【题型】填空题　【知识点】平面几何　【难度】medium
如图，在平面直角坐标系中，已知点$A(1-m,0)$，$B(1+m,0)$，$D(1,0)$，点$C$在以$E(5,3)$为圆心，$1$为半径的$\odot E$上运动，且始终满足$\angle ACB = 90^\circ$， 则$m$的取值范围是\underline{\quad\quad}．

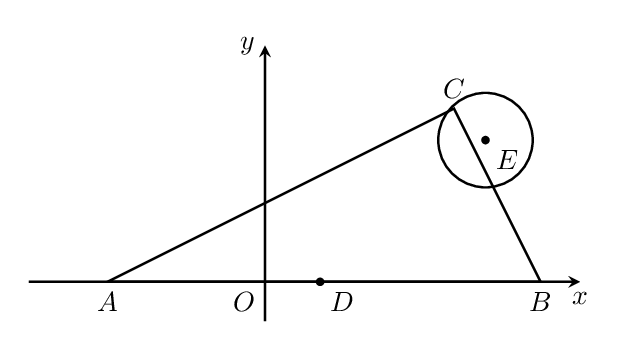
【解答】
\vspace{8pt}
\noindent
\textbf{【答案】}$4 \leq m \leq 6$

\vspace{3pt}
\noindent
\textbf{【分析】}本题考查了圆的性质，直角三角形斜边的中线等于斜边的一半，两点间的距离，连接$CD$，$DE$分别交$\odot E$于点$G$、$F$，由$A(1-m,0)$，$B(1+m,0)$，$D(1,0)$，则$D$为$AB$中点，直角三角形斜边上的中线等于斜边的一半可求出$CD = \dfrac{1}{2}AB = m$，从而转化为以$D$为圆心，$m$为半径的圆与$\odot E$有公共点时求$m$的取值范围，即$C$与$G$重合时有最小值，$C$与$F$重合时有最大值，即有$DE - 1 \leq m \leq DE + 1$，再求出$DE = 5$，代入即可，掌握知识点的应用是解题的关键．

\vspace{5pt}
\noindent
\textbf{【详解】}解：如图，连接$CD$，$DE$分别交$\odot E$于点$G$、$F$，

\noindent
$\because A(1-m,0)$，$B(1+m,0)$，$D(1,0)$，

\noindent
$\therefore D$为$AB$中点，

\noindent
$\because \angle ACB = 90^\circ$，

\noindent
$\therefore CD = \dfrac{1}{2}AB = m$，

\noindent
$\therefore$转化为以$D$为圆心，$m$为半径的圆与$\odot E$有公共点时求$m$的取值范围，即$C$与$G$重合时有最小值，$C$与$F$重合时有最大值，

\noindent
$\therefore DE - 1 \leq m \leq DE + 1$，

\noindent
$\because E(5,3)$，

\noindent
$\therefore DE = \sqrt{(5-1)^2+3^2} = 5$，

\noindent
$\therefore 5 - 1 \leq m \leq 5 + 1$，

\noindent
$\therefore 4 \leq m \leq 6$，

\noindent
$\therefore m$的取值范围是$4 \leq m \leq 6$，

\noindent
故答案为：$4 \leq m \leq 6$．
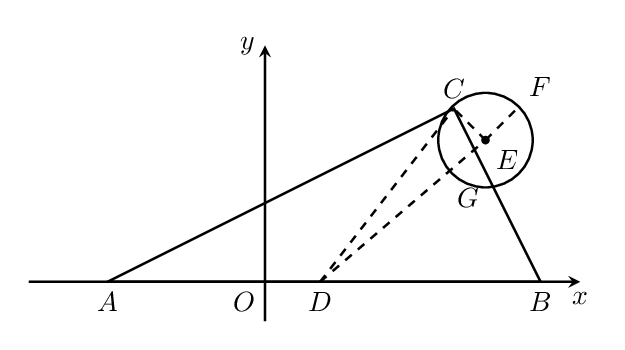